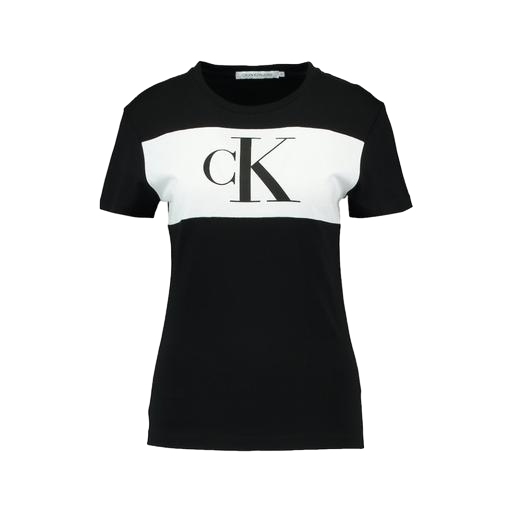
black colorblock graphic tee, black colour block t-shirt, panel t-shirt, white background